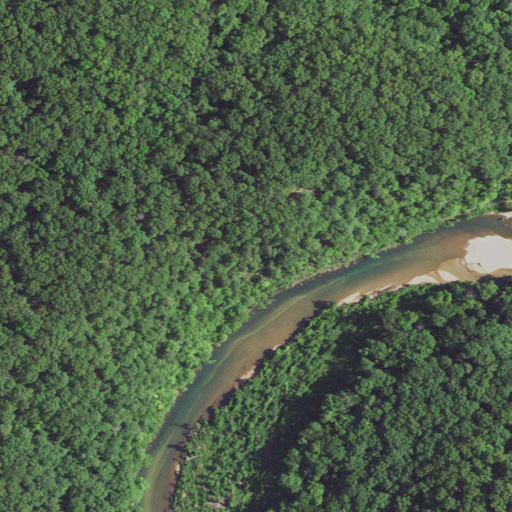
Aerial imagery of cliff(s) in Missouri named Red Bluff containing deciduous forest, woody wetlands, and mixed forest